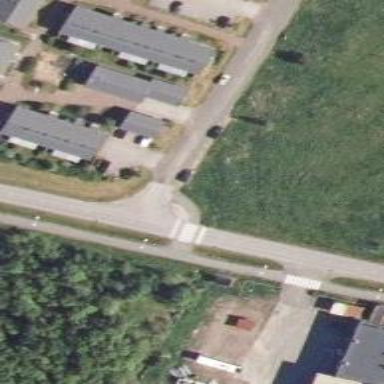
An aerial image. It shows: Road with "give way" sign.